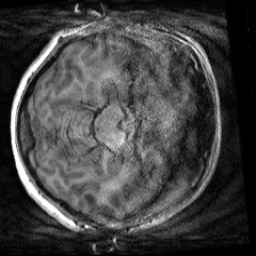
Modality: T1w
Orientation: axial
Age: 26
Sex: female
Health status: healthy
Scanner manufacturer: siemens
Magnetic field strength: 3 T
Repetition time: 2 s
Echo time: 0.00232 s